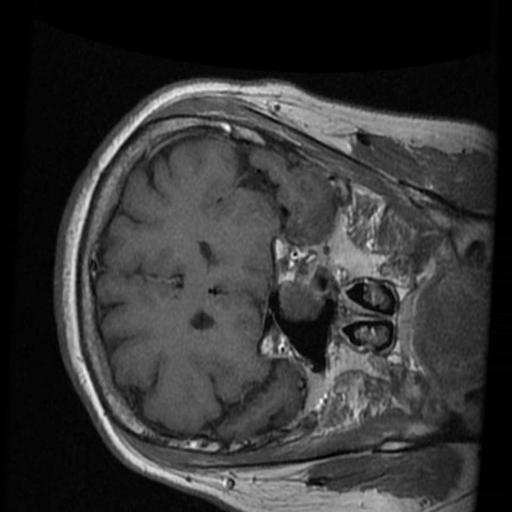
Label: brain_tumor